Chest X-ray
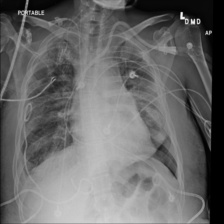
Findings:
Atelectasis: negative
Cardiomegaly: negative
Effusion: positive
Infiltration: positive
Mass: negative
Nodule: negative
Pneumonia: negative
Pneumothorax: positive
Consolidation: negative
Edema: negative
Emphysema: negative
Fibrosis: negative
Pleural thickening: negative
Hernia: negative